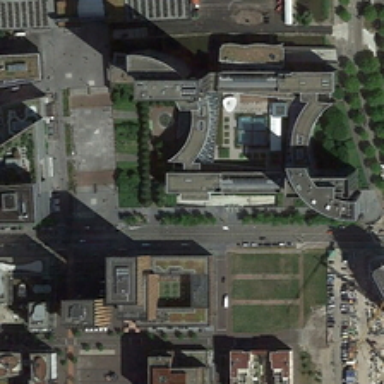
The trade area is divided into four parts by the road .